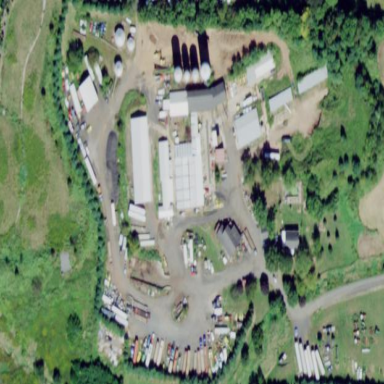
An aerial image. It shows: Farmyard area.